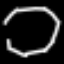
Label: octagon